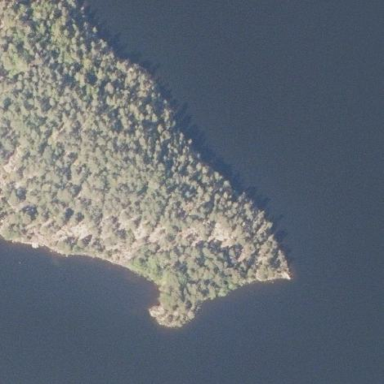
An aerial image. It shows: Islet.